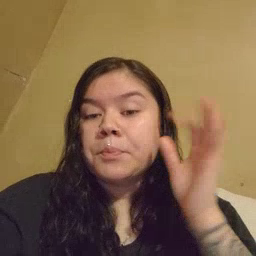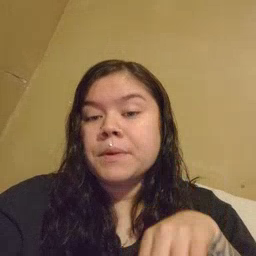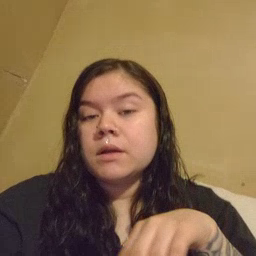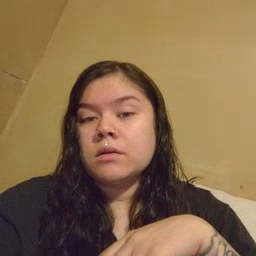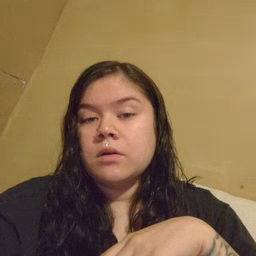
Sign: bee